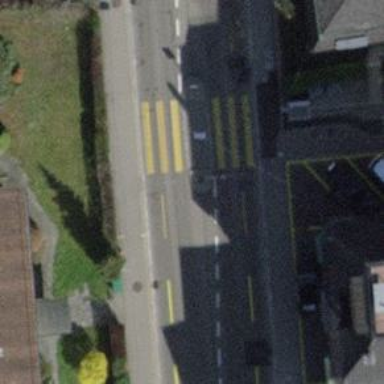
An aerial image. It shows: Uncontrolled zebra crossing with pedestrian island.